Interaction volume radius: 5 \u00c5
Interaction volume height: 20 \u00c5
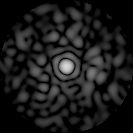
Disorder parameter: 0.8796